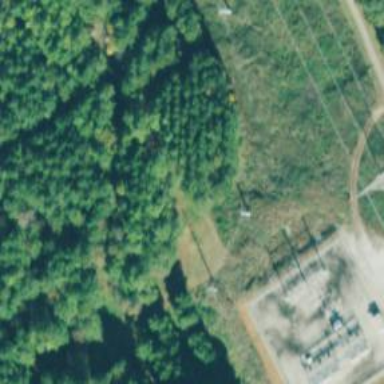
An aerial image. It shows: Substation surrounded by fence.